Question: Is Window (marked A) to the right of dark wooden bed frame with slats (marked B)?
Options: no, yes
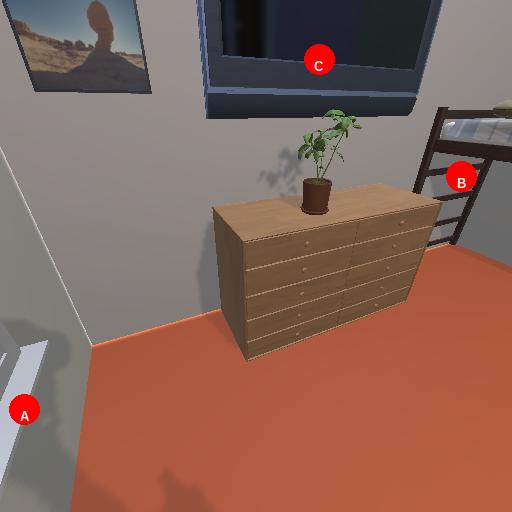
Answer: no